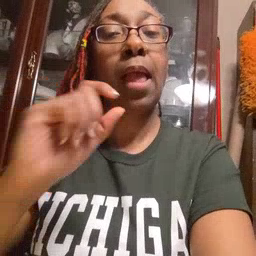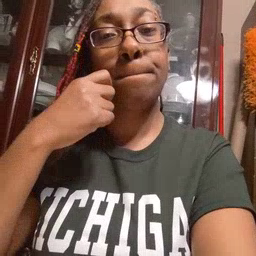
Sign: apple